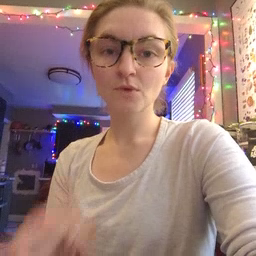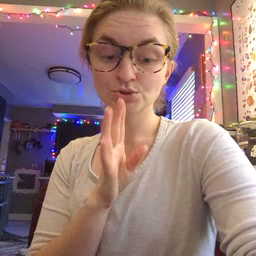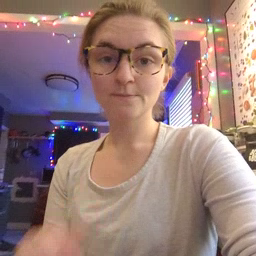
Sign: talk